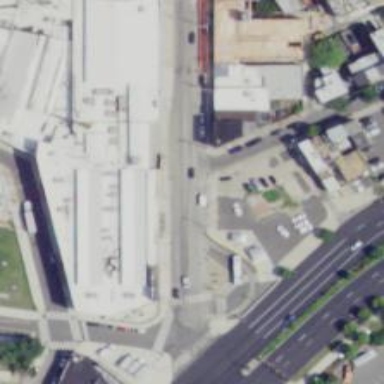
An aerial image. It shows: Secondary road with tram tracks embedded in asphalt.